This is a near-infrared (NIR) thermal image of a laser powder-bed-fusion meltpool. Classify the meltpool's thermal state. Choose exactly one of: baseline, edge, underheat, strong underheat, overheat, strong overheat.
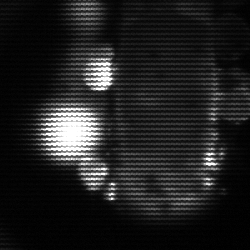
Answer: strong underheat